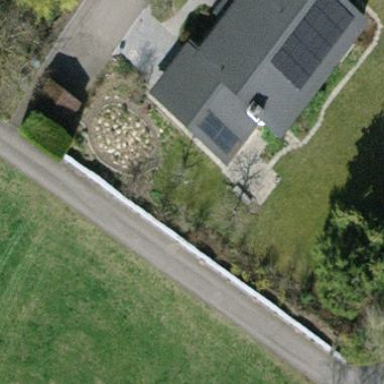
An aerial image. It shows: Detached building with gabled roof.